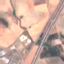
Label: Highway